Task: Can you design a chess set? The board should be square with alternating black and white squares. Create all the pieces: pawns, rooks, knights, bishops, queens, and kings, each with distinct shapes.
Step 1028:
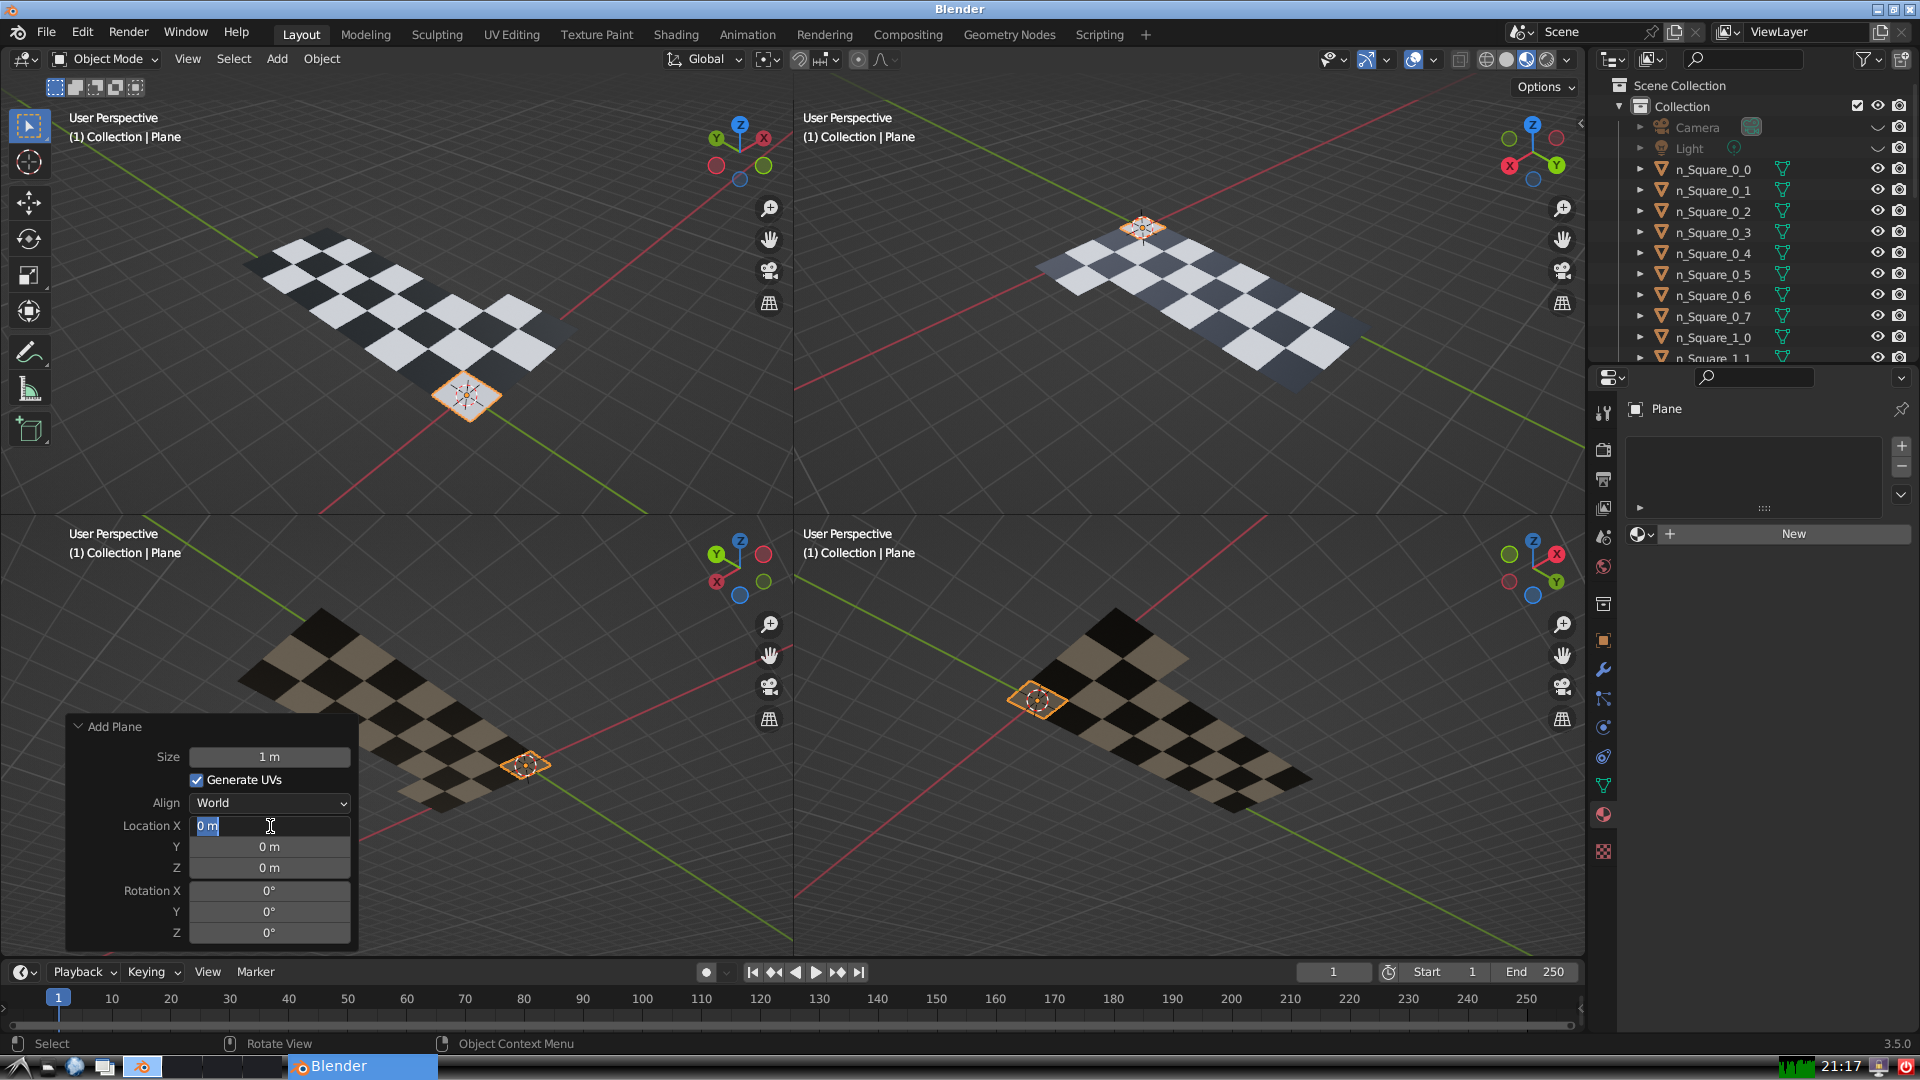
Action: input_text: 3.0